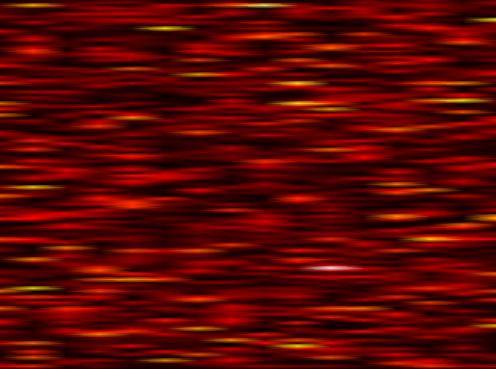
Label: WOLA